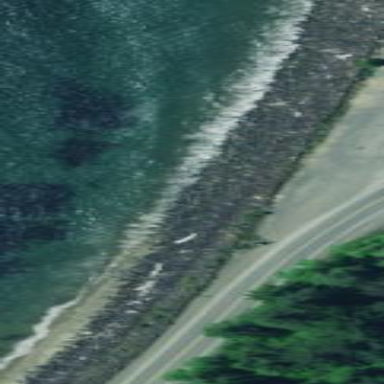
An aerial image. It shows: Breakwater structure.